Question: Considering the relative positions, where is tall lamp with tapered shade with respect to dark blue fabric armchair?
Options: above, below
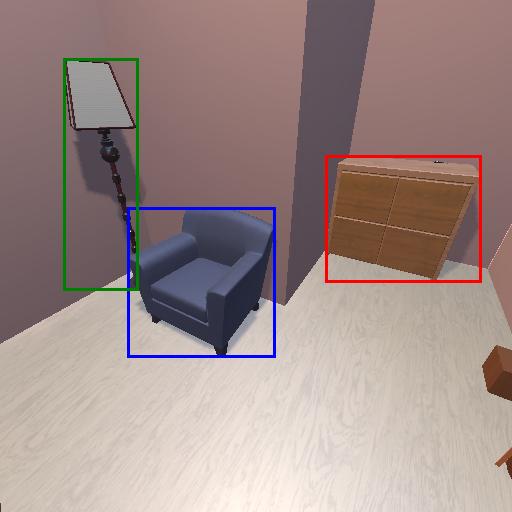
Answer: above